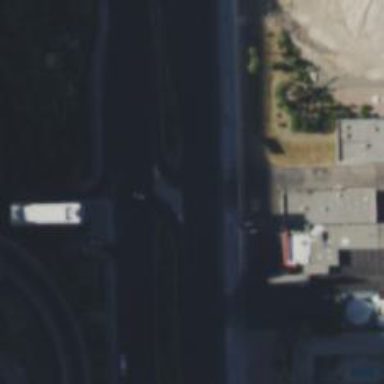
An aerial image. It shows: Primary link road with asphalt surface.